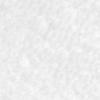
Label: no_change